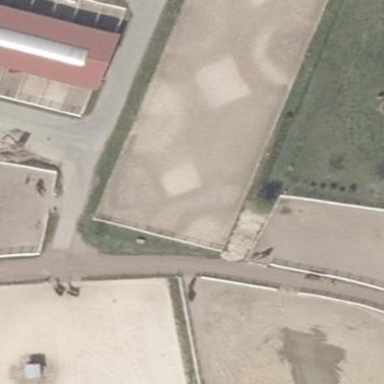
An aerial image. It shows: Sand pitch for equestrian sport activities.